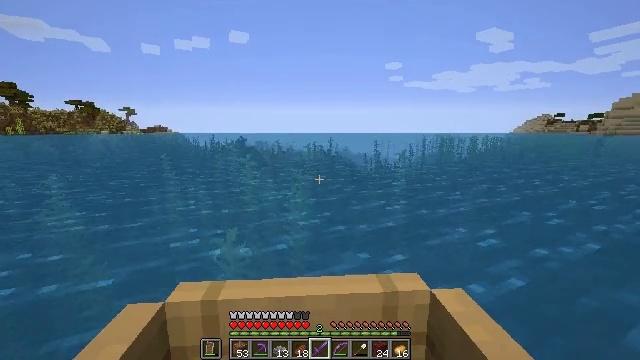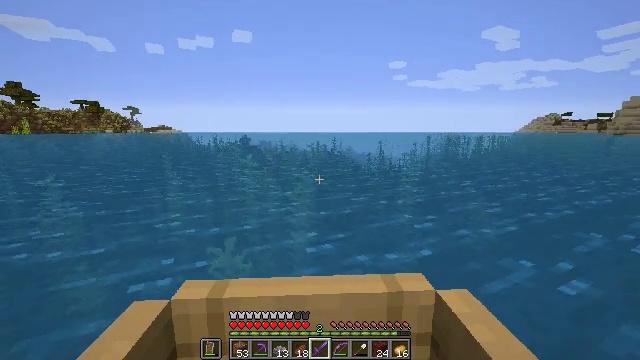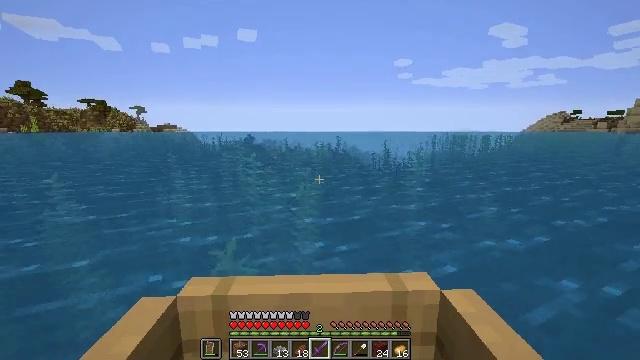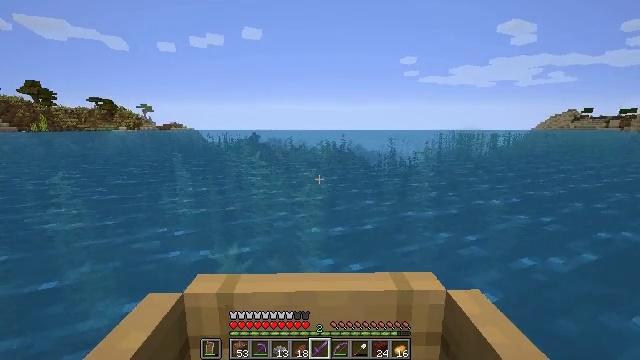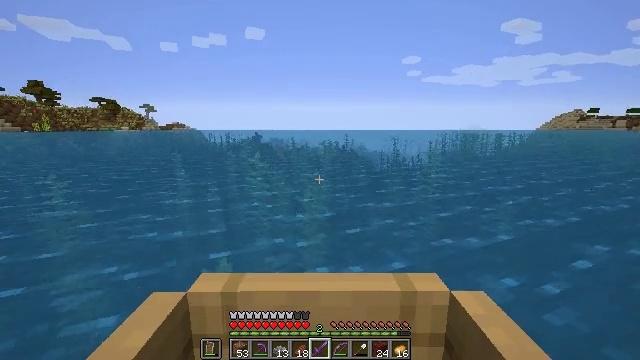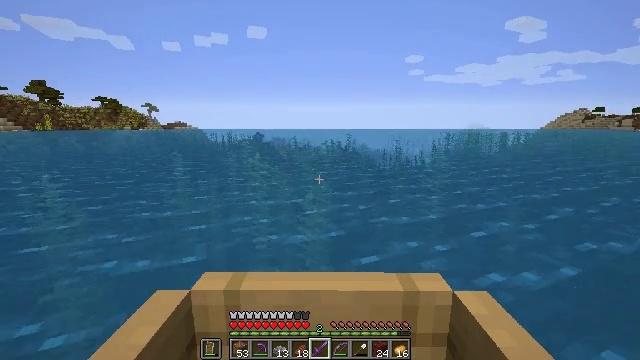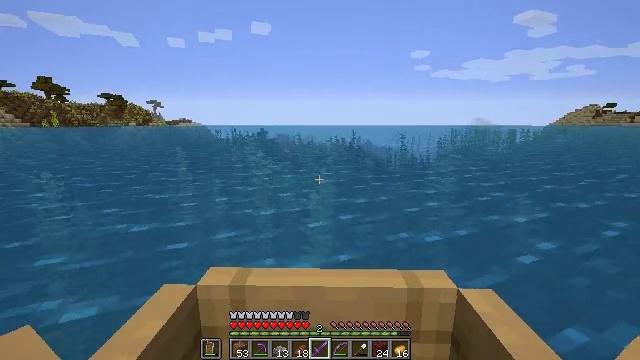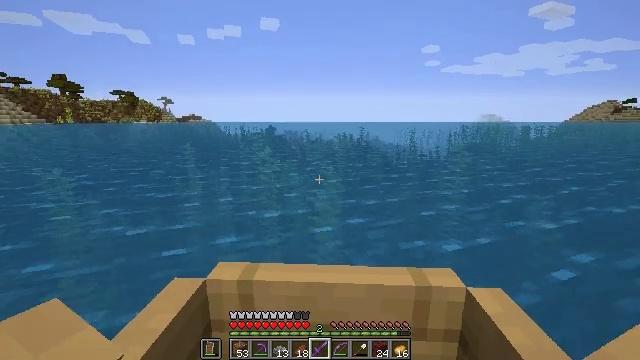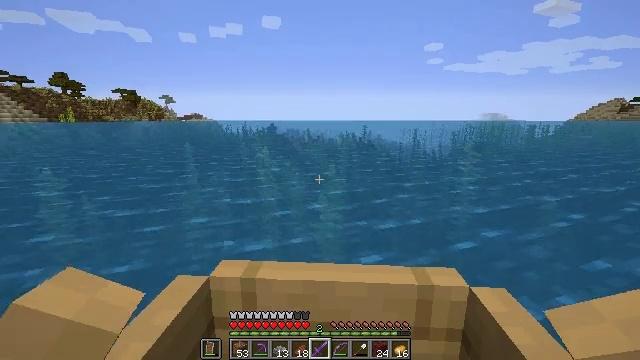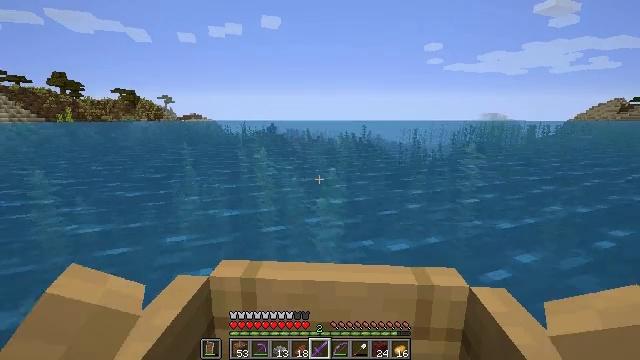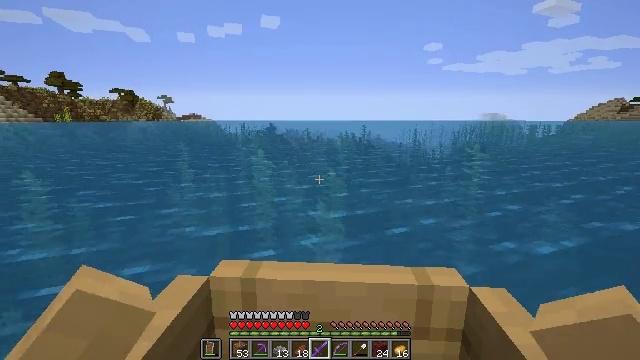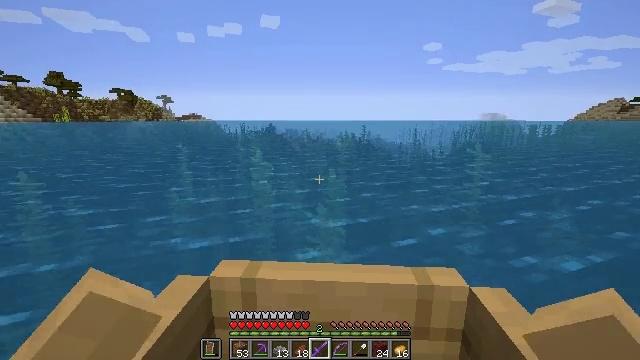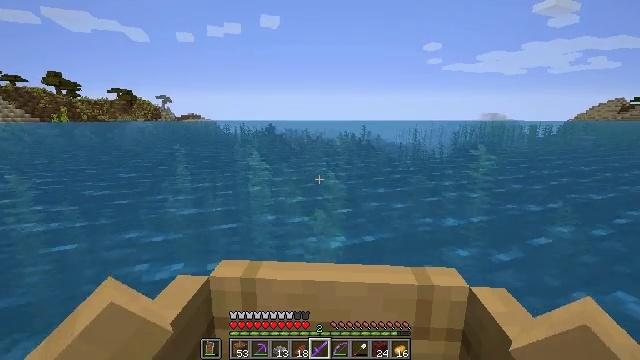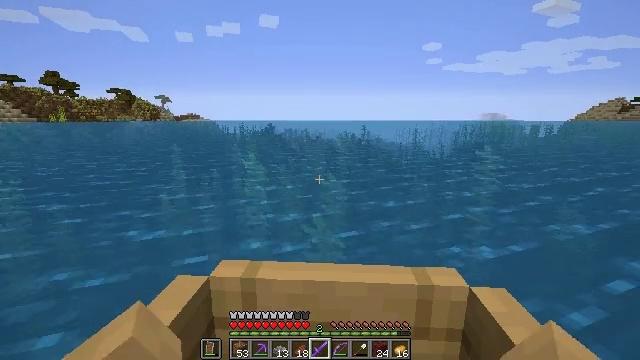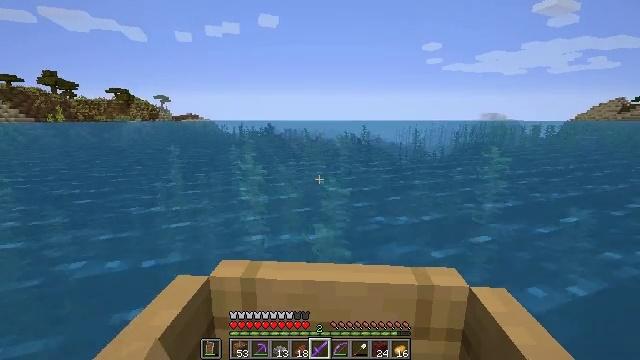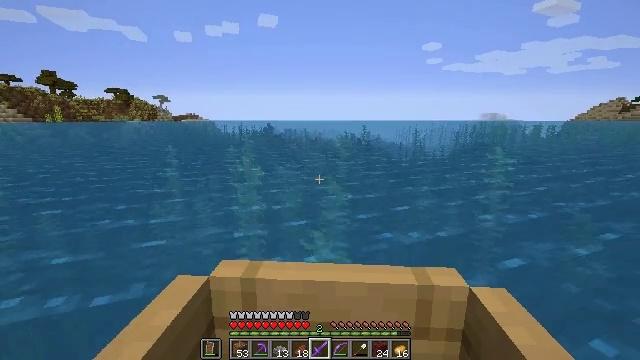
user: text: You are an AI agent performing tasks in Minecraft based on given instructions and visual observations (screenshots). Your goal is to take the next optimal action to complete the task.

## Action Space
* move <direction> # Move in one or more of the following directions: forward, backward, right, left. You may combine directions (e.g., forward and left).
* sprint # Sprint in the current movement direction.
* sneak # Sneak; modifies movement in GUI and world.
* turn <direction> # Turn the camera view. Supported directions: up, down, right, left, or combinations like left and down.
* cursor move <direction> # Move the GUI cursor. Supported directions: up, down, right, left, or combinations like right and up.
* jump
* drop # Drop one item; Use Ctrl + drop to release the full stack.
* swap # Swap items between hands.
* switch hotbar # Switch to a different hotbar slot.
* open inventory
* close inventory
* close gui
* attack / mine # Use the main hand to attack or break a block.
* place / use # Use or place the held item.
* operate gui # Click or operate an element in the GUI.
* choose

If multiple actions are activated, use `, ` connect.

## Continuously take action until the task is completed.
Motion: motion action
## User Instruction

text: mine block bubble coral block
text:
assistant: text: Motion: move forward, turn left
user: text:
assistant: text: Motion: move forward, turn left
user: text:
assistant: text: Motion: move forward, turn left
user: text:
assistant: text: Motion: move forward
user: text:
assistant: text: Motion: move forward
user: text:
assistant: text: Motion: move forward, turn left
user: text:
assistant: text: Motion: move forward, turn left
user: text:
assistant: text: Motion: move forward
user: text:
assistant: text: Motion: move forward
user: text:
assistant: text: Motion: move forward
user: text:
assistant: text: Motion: move forward
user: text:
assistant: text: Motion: move forward
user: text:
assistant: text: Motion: move forward
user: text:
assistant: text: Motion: move forward
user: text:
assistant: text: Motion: move forward
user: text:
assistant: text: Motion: move forward
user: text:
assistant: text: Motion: move forward
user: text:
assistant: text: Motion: move forward
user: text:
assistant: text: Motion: move forward
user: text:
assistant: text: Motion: move forward
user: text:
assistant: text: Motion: move forward
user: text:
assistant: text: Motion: move forward
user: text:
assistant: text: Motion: move forward
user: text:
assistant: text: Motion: move forward
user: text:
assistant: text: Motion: move forward
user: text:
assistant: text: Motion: move forward
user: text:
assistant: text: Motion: move forward
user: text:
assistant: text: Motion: move forward
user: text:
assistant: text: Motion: move forward
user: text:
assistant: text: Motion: move forward